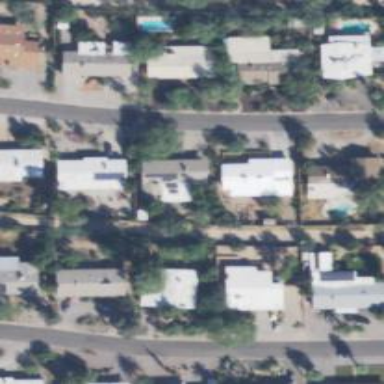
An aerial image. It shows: Alley classified as service road.